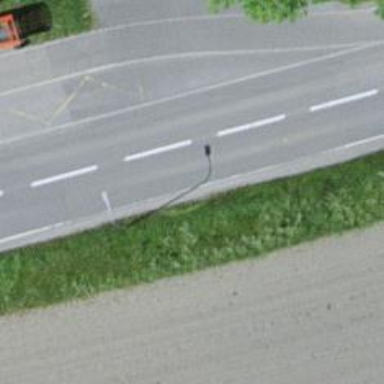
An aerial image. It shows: Primary highway with asphalt surface and lanes for cycling on both sides.